Question: say its a listview bound to a collection
i fix the listview width to 100
the itemtemplate is some thing like below
'''
<DataTemplate> <Border>
<TextBlock Foreground="{Binding Path=Color}"
Text="{Binding Path=Name}"
TextTrimming="CharacterEllipsis"/>
</Border> </DataTemplate>
'''
i want to be able to

maximum allowed is 3 how do i make the text box trim to a uniformresize itself to a proper size giving space to other textboxes
i don't wanto have c# code written is it possible to achieve using only XAML ?
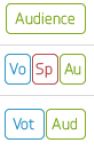
Answer: You can change 'ItemsPanel' to 'UniformGrid' which will split available space evenly between your items. Here's an 'ItemsControl' example
'''
<ItemsControl ItemsSource="{Binding Path=Items}" >
<ItemsControl.ItemsPanel>
<ItemsPanelTemplate>
<UniformGrid Rows="1"/>
</ItemsPanelTemplate>
</ItemsControl.ItemsPanel>
<ItemsControl.ItemTemplate>
<DataTemplate>
<Border>
<TextBlock
Foreground="{Binding Path=Color}"
Text="{Binding Path=Name}"
TextTrimming="CharacterEllipsis"/>
</Border>
</DataTemplate>
</ItemsControl.ItemTemplate>
</ItemsControl>
'''